Question:
'''
if (component != kDayComponent)
{
NSInteger i_d = [_datePicker selectedRowInComponent:kDayComponent],
i_m = [_datePicker selectedRowInComponent:kMonthComponent],
i_y = [_datePicker selectedRowInComponent:kYearComponent];
NSString *d = _days[i_d];
// NSString *m = [_months[i_m] length] == 1 ? [NSString stringWithFormat:@"0%@", _months[i_m]] : _months[i_m];
NSString *m = i_m+1 < 10 ? [NSString stringWithFormat:@"0%d", i_m+1] : [NSString stringWithFormat:@"%d", i_m+1];
NSInteger y = [_years[i_y] integerValue];
NSString *completeDate = [NSString stringWithFormat:@"%@/%@/%ld", d, m, (long)y];
NSDateFormatter *dateFormatter = [NSDateFormatter new];
[dateFormatter setCalendar:[NSCalendar autoupdatingCurrentCalendar]];
[dateFormatter setTimeZone:[NSTimeZone systemTimeZone]];
[dateFormatter setDateFormat:@"DD/MM/YYYY"];
NSDate *refreshDate = [dateFormatter dateFromString:completeDate];
// NSDate *refreshDate = [self dateFromMonth:m.integerValue+1
// andYear:y
// andDay:d.integerValue+1];
NSLog(@"refreshDate: %@", refreshDate.description);
[self refreshDaysFromDate:refreshDate];
}
'''
As you can see, 'completeDate' has the correct string date value, I'm trying to format it with 'NSDateFormatter' and hold the value in 'refreshDate'.
The problem is 'refreshDate' gives back totally wrong value, even when I did set up a 'NSTimeZone' or 'NSCalendar'.
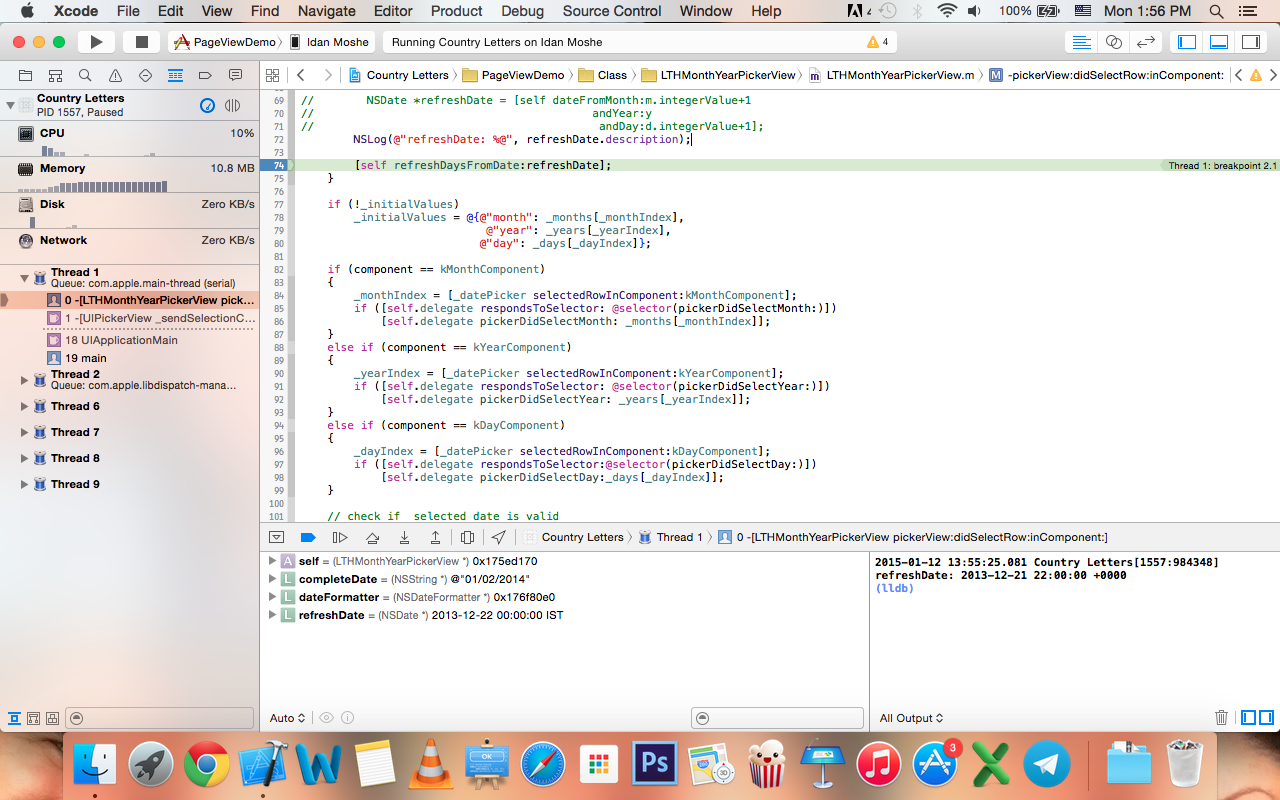
Answer: modify the date formatter to you can get exact values
'''
[dateFormatter setDateFormat:@"dd/MM/yyyy"];
'''
specifies the calendar year whereas specifies the year (of "Week of Year"), used in the ISO year-week calendar.
In most cases, and yield the same number, however they may be different. Typically you should use the calendar year